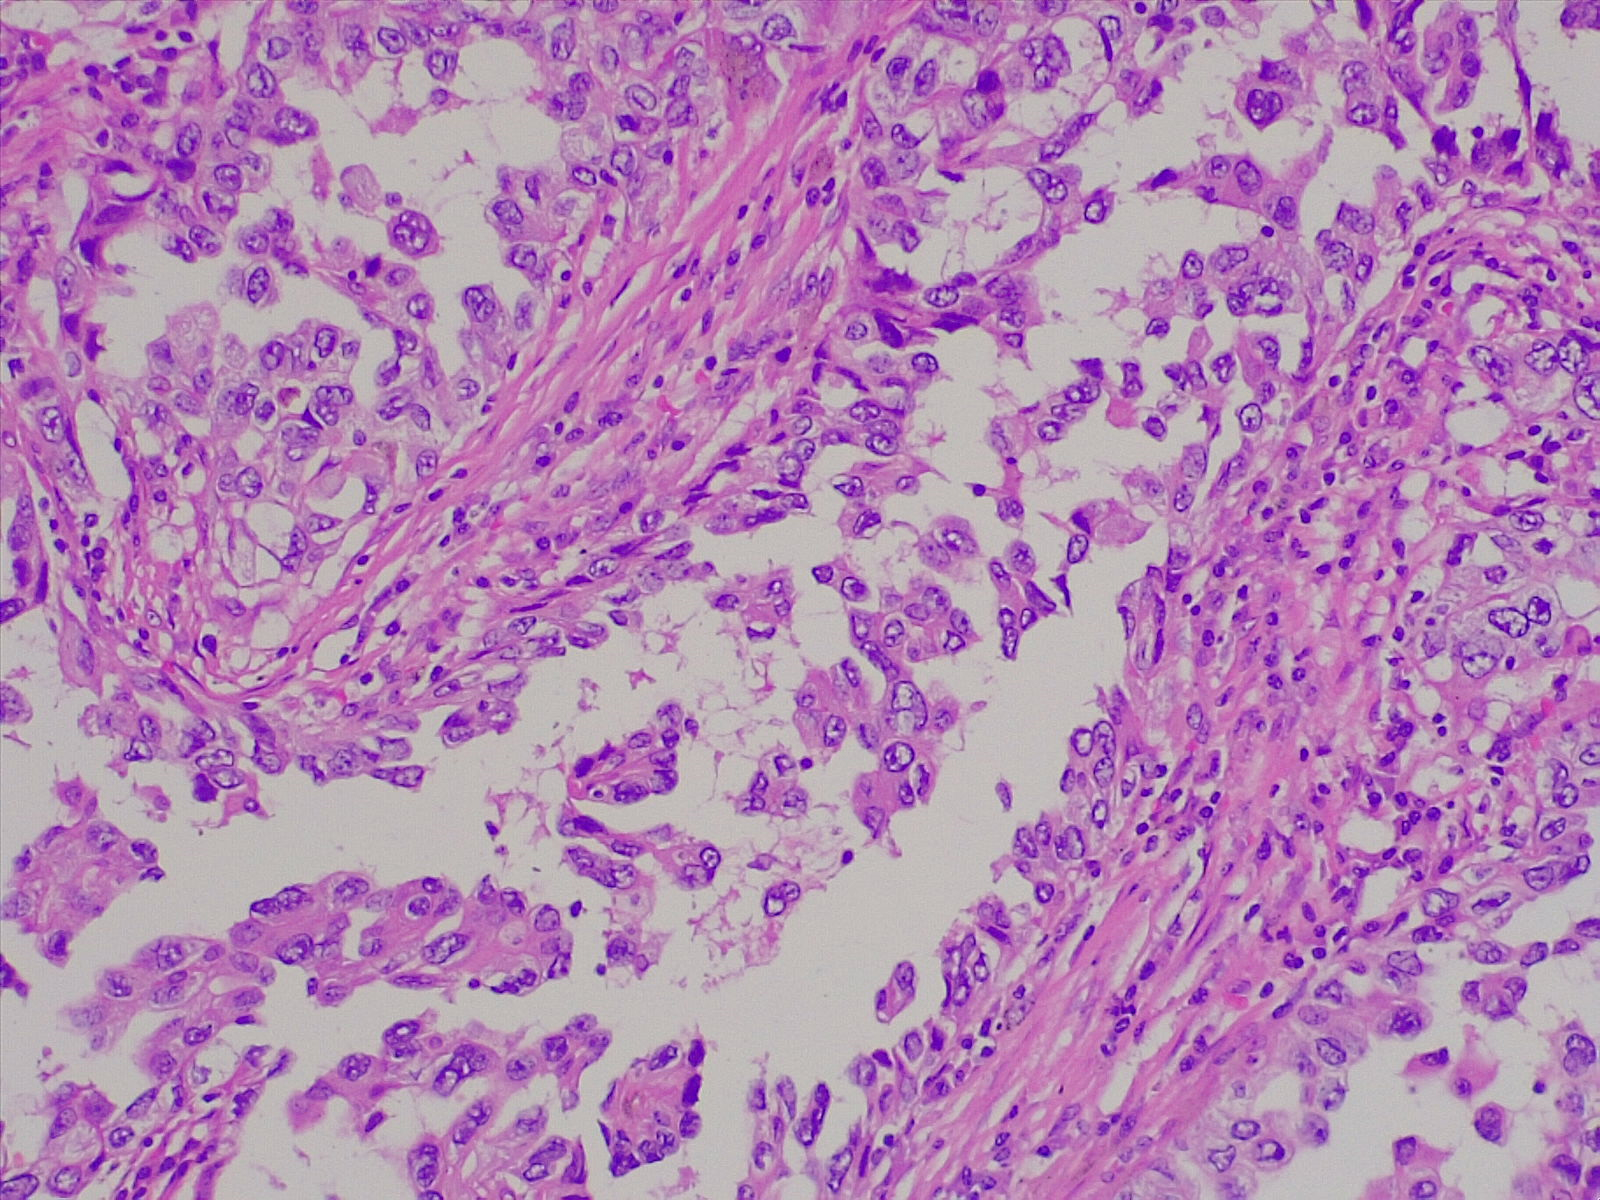
Label: lung adenocarcinoma, moderately differentiated